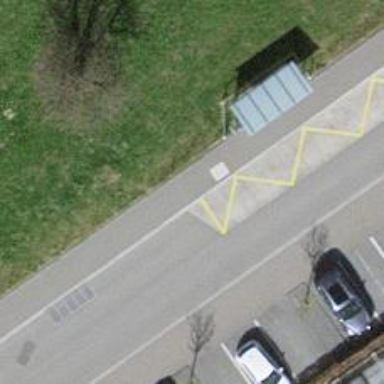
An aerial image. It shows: Platform for public transport with shelter.